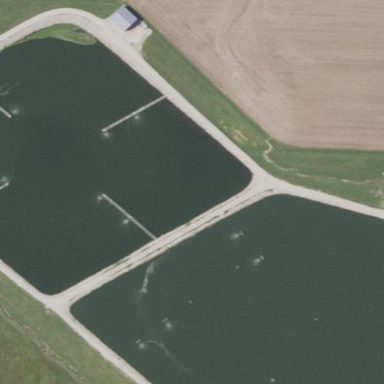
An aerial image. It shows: View of wastewater plant.